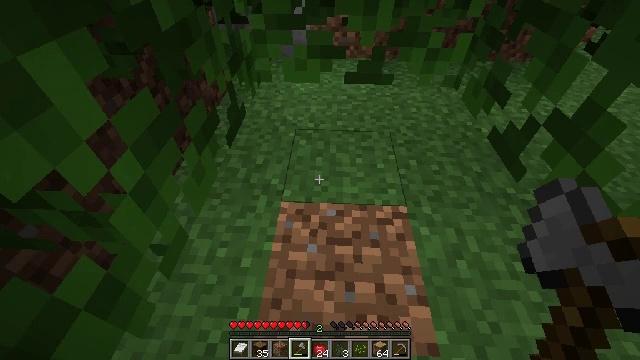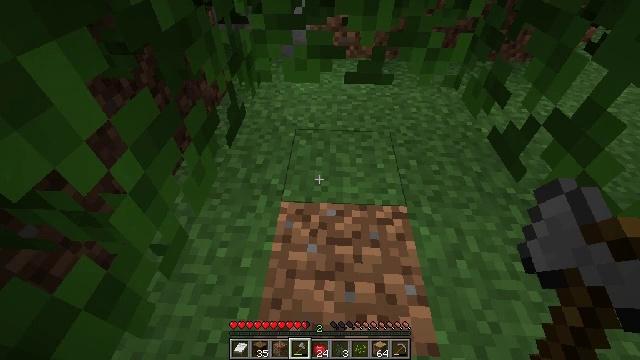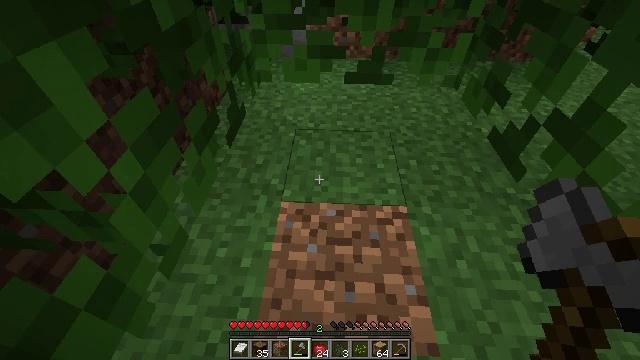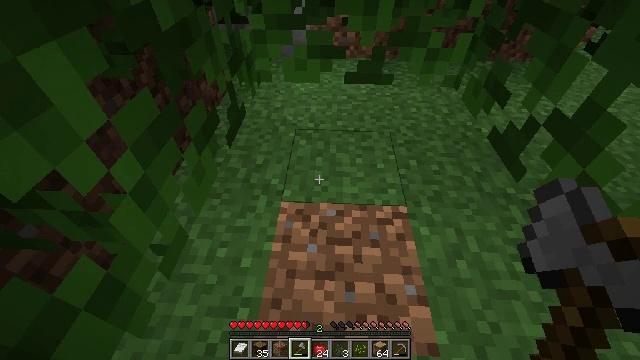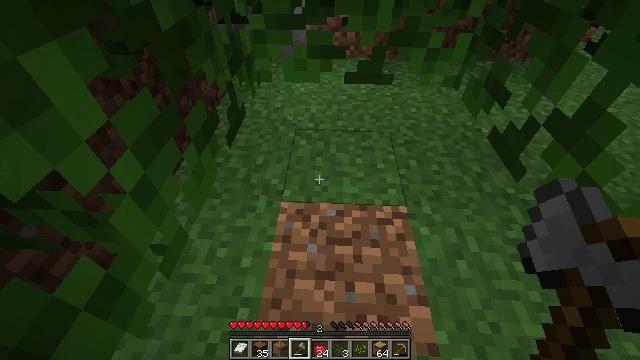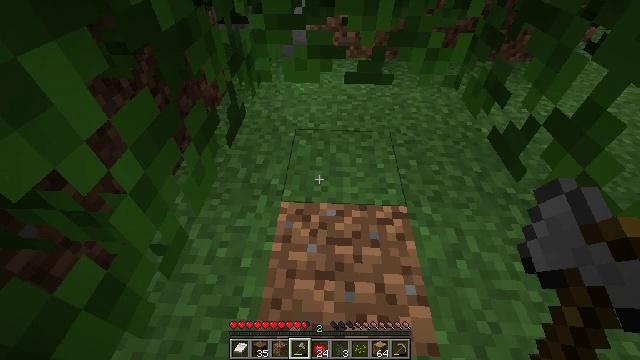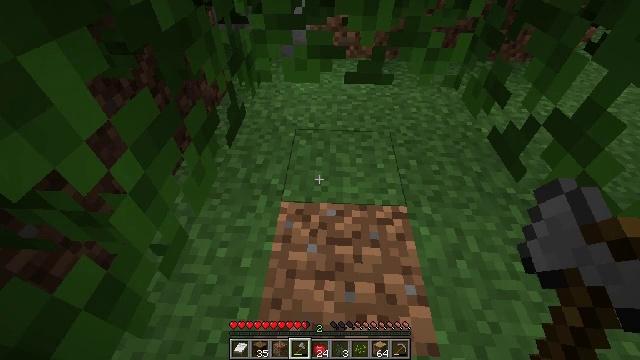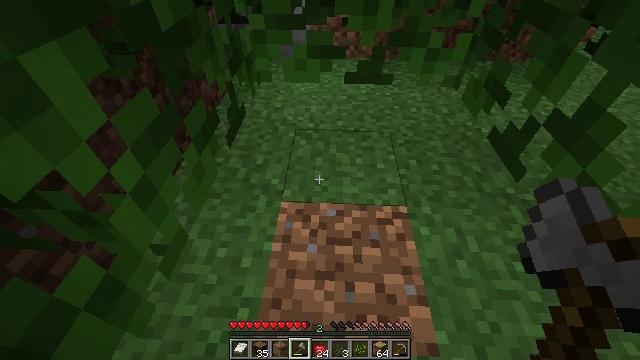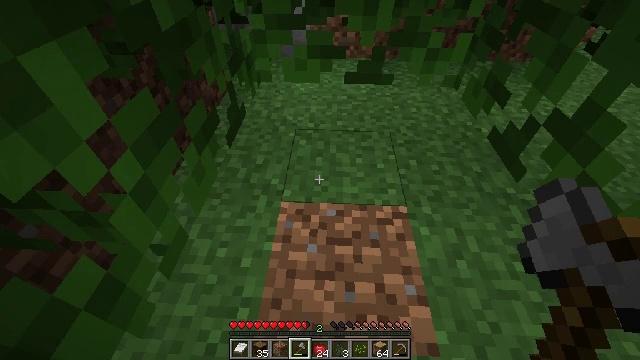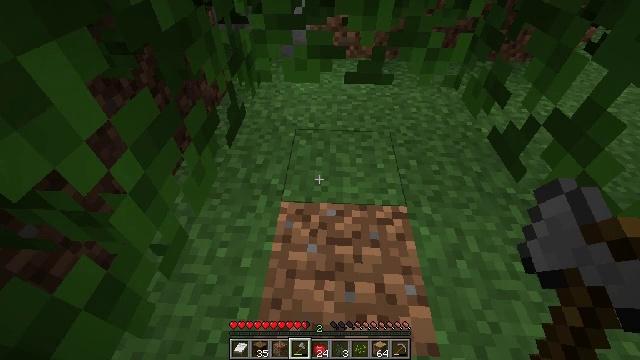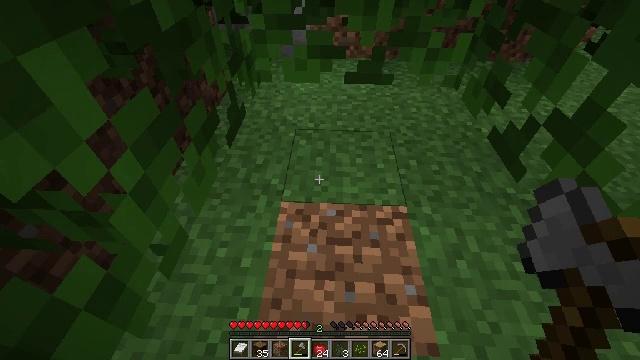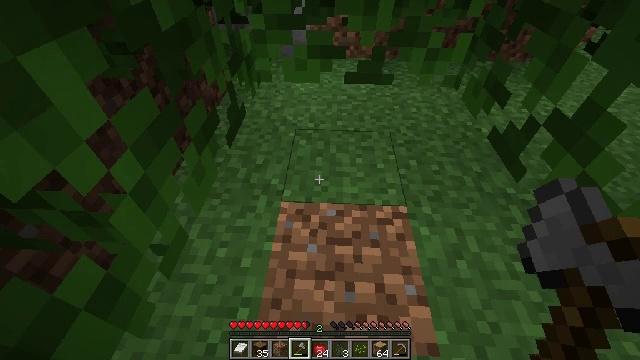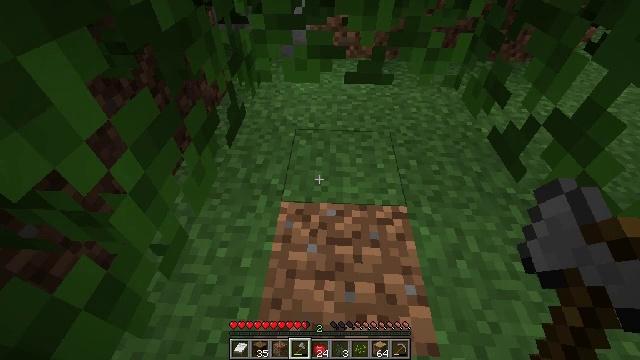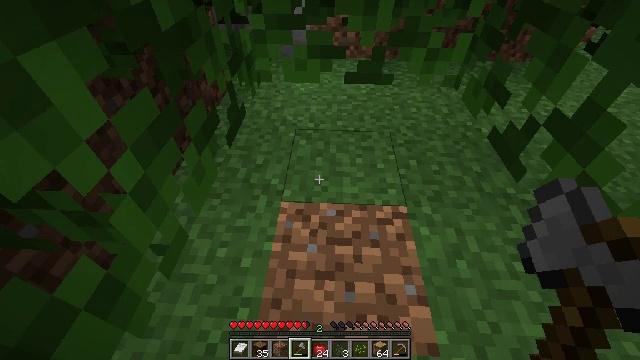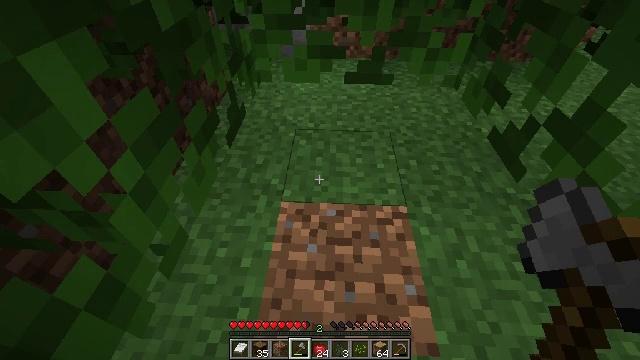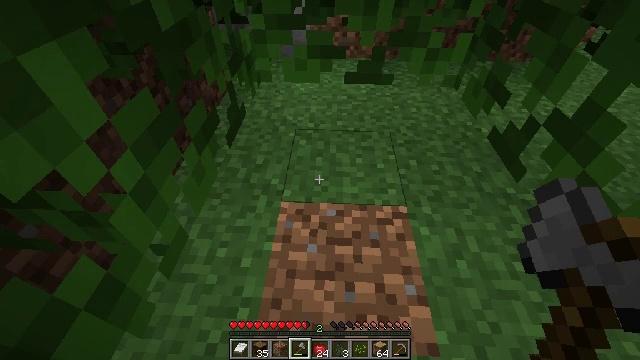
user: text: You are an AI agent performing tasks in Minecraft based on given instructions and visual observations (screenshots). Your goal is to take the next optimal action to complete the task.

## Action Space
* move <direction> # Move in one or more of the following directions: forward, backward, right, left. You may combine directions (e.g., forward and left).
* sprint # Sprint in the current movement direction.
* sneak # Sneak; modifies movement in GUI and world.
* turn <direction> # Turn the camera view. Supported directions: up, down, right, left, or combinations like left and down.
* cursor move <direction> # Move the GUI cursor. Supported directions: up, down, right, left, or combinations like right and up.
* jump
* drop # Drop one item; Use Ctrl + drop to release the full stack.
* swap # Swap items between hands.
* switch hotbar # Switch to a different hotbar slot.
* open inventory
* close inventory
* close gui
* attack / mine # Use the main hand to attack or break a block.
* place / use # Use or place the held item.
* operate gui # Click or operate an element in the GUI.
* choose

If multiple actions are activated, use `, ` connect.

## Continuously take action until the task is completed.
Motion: motion action
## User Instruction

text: Gather birch log for crafting.
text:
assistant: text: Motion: no_op
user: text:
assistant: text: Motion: no_op
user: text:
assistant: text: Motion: no_op
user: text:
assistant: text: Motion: no_op
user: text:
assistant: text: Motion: no_op
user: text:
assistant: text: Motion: no_op
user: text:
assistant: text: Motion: no_op
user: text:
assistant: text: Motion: no_op
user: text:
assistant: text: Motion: no_op
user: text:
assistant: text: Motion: no_op
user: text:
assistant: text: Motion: no_op
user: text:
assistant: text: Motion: no_op
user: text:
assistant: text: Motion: no_op
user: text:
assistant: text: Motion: no_op
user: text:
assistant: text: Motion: no_op
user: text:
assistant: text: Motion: no_op
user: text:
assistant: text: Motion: no_op
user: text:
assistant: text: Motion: no_op
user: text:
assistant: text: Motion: no_op
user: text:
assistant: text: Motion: no_op
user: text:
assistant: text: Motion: no_op
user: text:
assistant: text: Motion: no_op
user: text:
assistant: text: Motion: no_op
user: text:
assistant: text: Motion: no_op
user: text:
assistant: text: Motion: no_op
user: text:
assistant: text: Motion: no_op
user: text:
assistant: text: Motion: no_op
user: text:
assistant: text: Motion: no_op
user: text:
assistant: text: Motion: no_op
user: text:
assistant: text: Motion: no_op